Question: I'd like to know how to set different height to a div and make it responsive. I'd like to have the div with set to 100% but the left side of the div should have the height of 100px and the right side of the same div should have 120px in height. When you scale down the browser the different heights should remain even on mobile phones. Yes, there will be content in it..

'''
#myDiv {
width: 100%;
height: 100px;
background-color: #ffffff;
border-left: 200px solid blue;
border-right: 100px solid blue;
border-bottom: 10px solid green;
}
'''
My tries doesn't work and yes, I have googled without any luck.
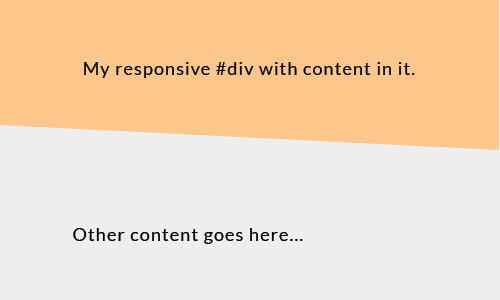
Answer: Your code just sets the left and right border's widths, which doesn't work out in your case. The best way is to use an image and put it in the background, without a repeat.
'''
.bgDiv {background: url("bg.png") center bottom no-repeat;}
'''